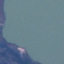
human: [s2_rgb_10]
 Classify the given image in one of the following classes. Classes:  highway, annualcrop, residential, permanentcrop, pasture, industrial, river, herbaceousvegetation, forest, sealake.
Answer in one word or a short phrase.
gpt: SeaLake